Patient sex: M
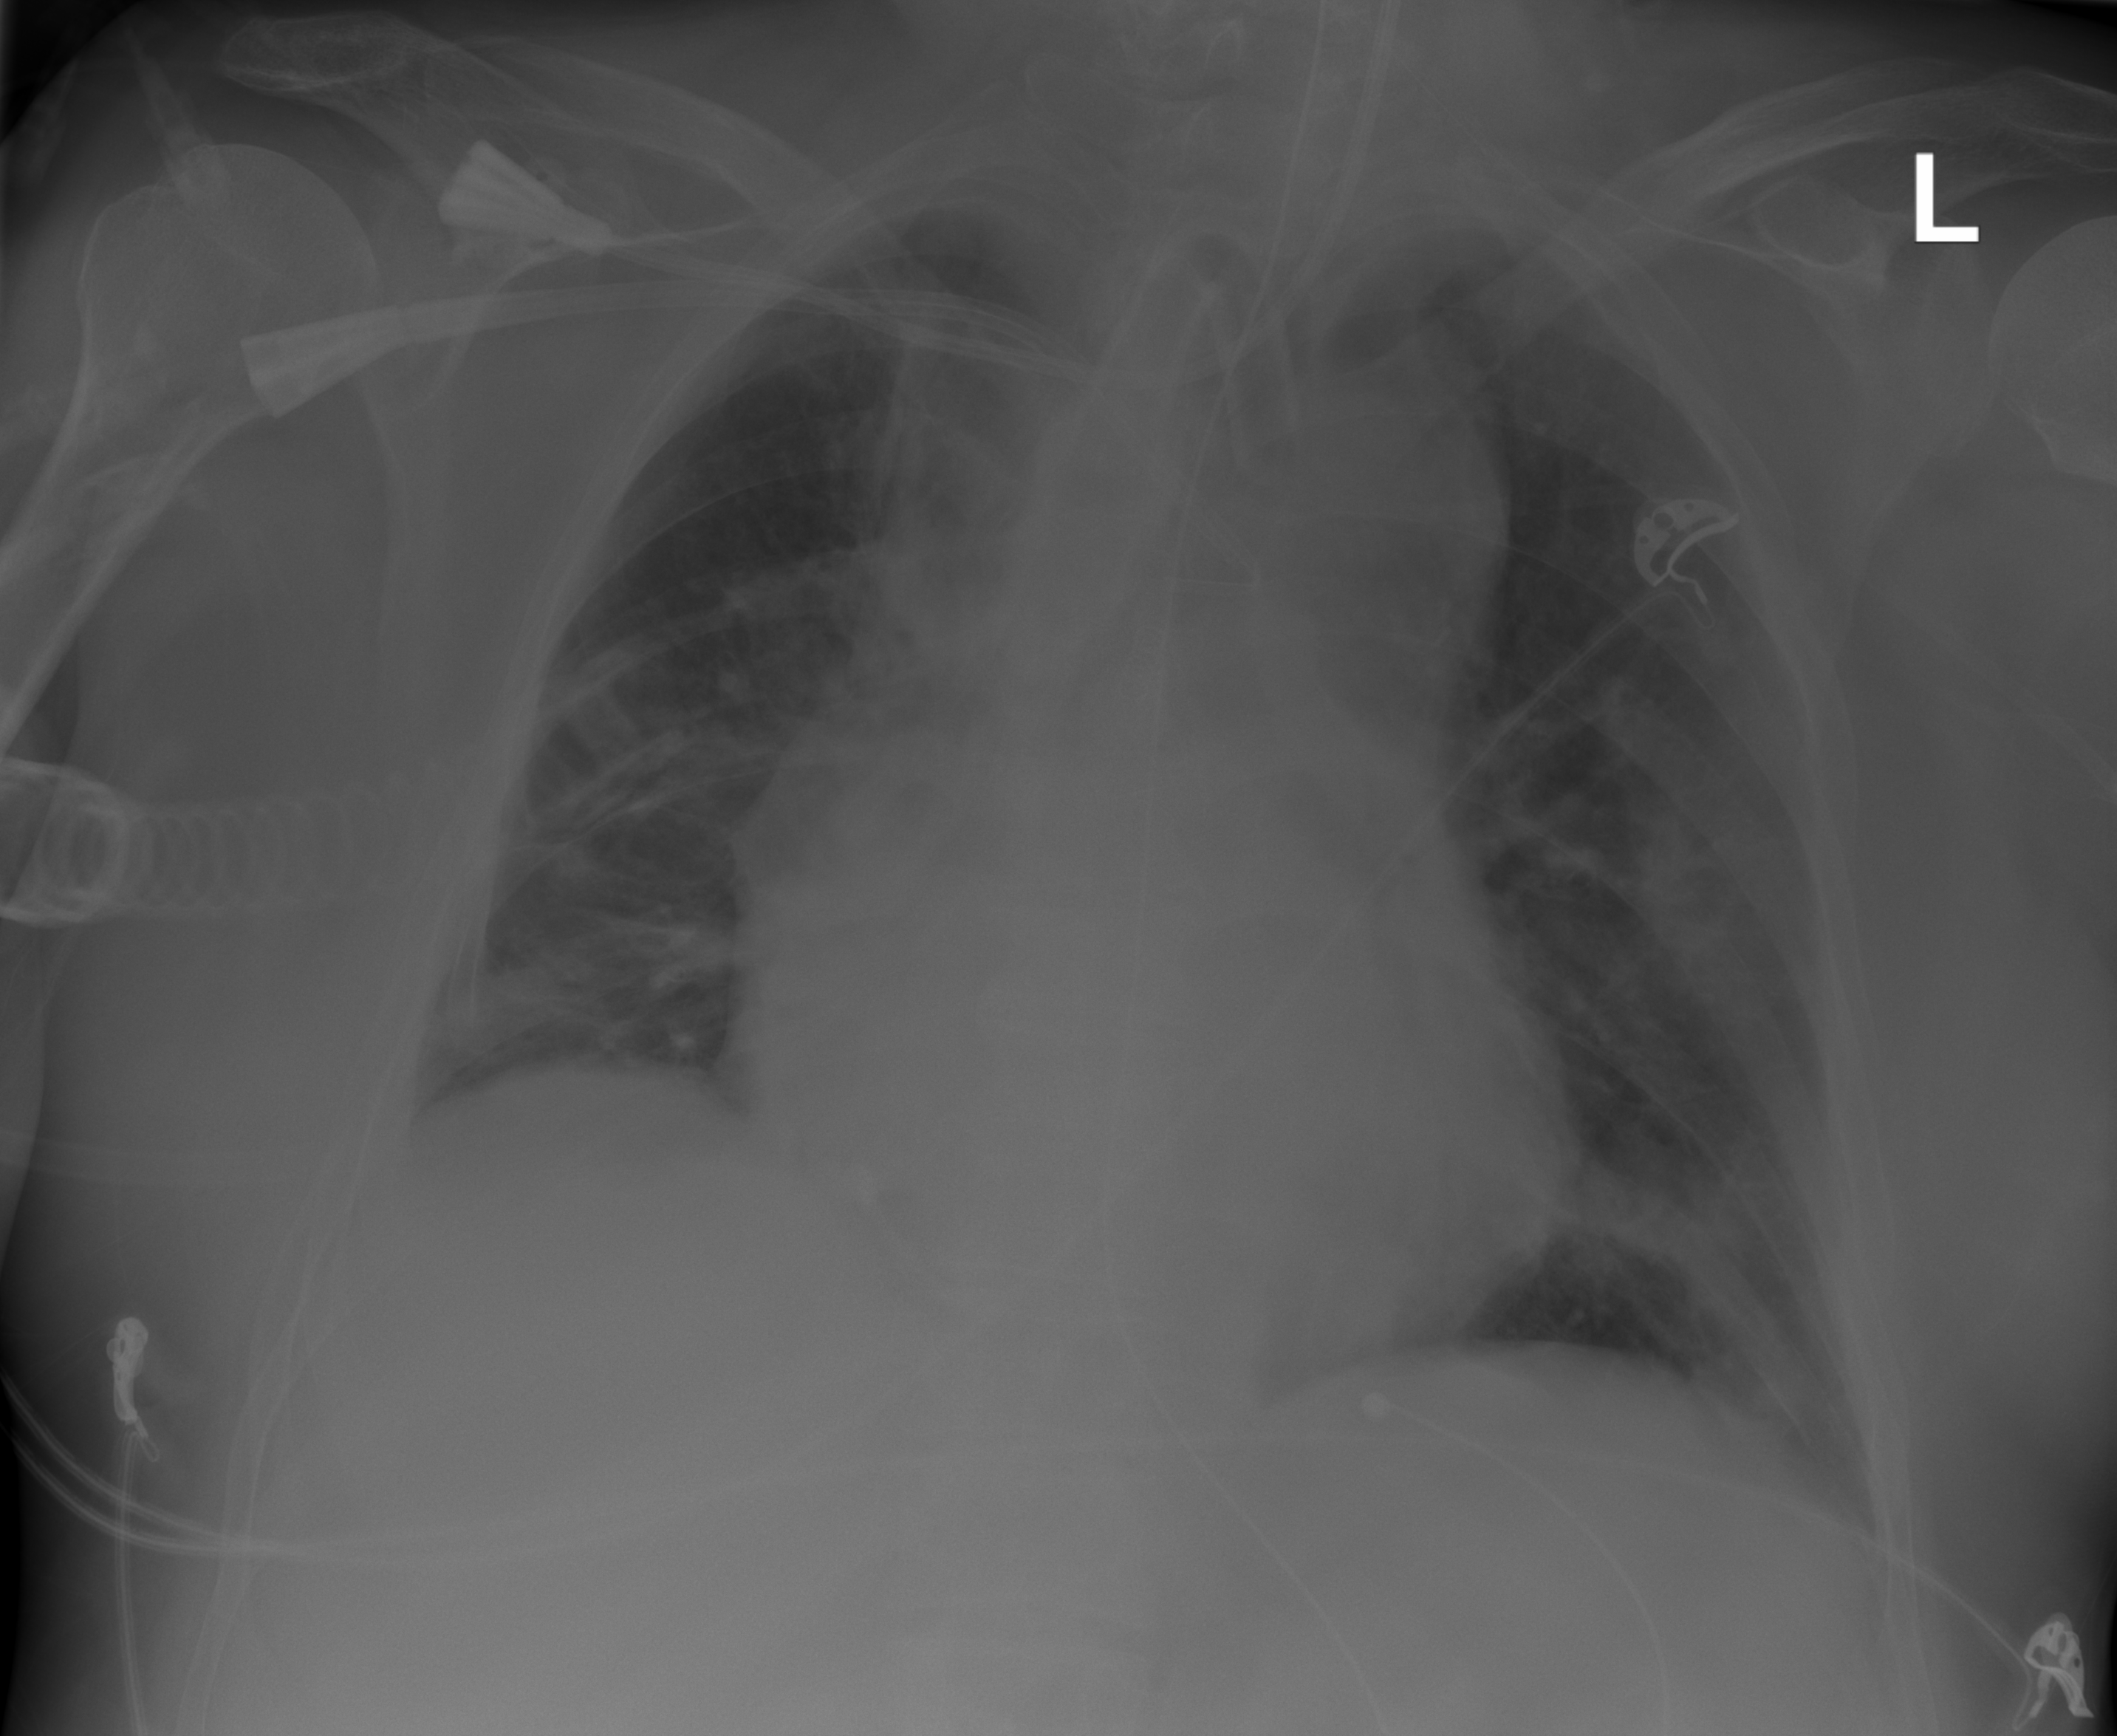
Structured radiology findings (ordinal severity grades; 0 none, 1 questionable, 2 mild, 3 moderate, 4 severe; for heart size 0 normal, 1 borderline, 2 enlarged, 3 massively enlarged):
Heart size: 2
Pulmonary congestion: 0
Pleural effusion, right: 0
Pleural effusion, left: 0
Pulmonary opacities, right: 2
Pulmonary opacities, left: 2
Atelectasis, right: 2
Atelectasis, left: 2